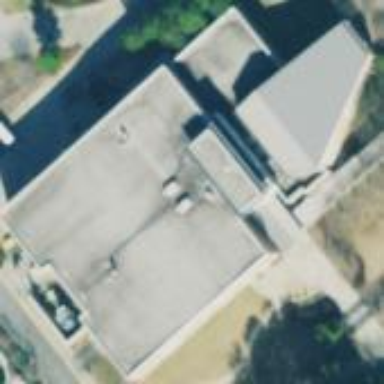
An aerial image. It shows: College building.